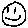
Label: smiley face